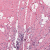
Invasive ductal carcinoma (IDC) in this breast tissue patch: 1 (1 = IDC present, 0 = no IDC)